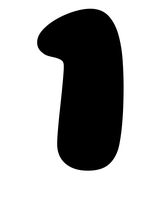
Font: Gluten_ExtraBold